Question: I have made a map using ggplot2 package of R and also a geom_path visualized on it. Now, I want to add a few markers and just one arrow in order to show the direction of the path. For arrows there is a package called grid which has arrow() function, but if I use this function in my geom_path aesthetics, it will draw arrows for each point of my path. So, I just want to draw an arrow (just one arrow) in order to visualize the direction of the path.
The second issue is how to add few markers on my map. I've read there is a nice package RGoogleMaps, which allows that, but the problem is that I am using ggplot2.
Any idea how can I add an arrow and markers to my map?
Thanks in advance!
here is my code:
'''
require(move)
require(ggmap)
require(mapproj)
gps <- move(x=temp$GPS_x, y=temp$GPS_y,time=as.POSIXct(temp$GPS_timeDate, format="%d/%m/%Y %H:%M:%S", tz="UTC"), proj=CRS("+proj=longlat +ellps=WGS84"), animal='unknown', sensor='NoName')
gps_df <- as(gps, "data.frame")
m <- get_map(bbox(extent(gps)*1.1), source="osm", zoom=14)
ggmap(m)+geom_path(data=gps_df[1:nrow(soc_long),], aes(x=temp$GPS_x[1:nrow(soc_long)], y=temp$GPS_y[1:nrow(soc_long)],colour=soc_long$dsoc),size=1.5,lineend="round")+scale_color_gradient(low='green',high='red')
'''
The output is the following:

This is the part of temp data set:
'''
GPS_timeDate GPS_x GPS_y
13/11/13 14:54:15 10.<PHONE> 54.33073984
13/11/13 14:54:16 10.<PHONE> 54.33073967
13/11/13 14:54:17 10.<PHONE> 54.33073951
13/11/13 14:54:18 10.<PHONE> 54.33073934
13/11/13 14:54:19 10.<PHONE> 54.33073917
13/11/13 14:54:20 10.<PHONE> 54.33073901
13/11/13 14:54:21 10.<PHONE> 54.33073884
13/11/13 14:54:22 10.<PHONE> 54.33073867
13/11/13 14:54:23 10.<PHONE> 54.33073851
13/11/13 14:54:24 10.<PHONE> 54.33073834
13/11/13 14:54:25 10.<PHONE> 54.33073849
13/11/13 14:54:26 10.<PHONE> 54.33073866
13/11/13 14:54:27 10.<PHONE> 54.33073882
13/11/13 14:54:28 10.<PHONE> 54.33073899
13/11/13 14:54:29 10.<PHONE> 54.33073915
13/11/13 14:54:30 10.<PHONE> 54.33073931
13/11/13 14:54:31 10.<PHONE> 54.33073948
13/11/13 14:54:32 10.<PHONE> 54.33073964
13/11/13 14:54:33 10.<PHONE> 54.33073981
13/11/13 14:54:34 10.<PHONE> 54.33073997
13/11/13 14:54:35 10.<PHONE> 54.33074
13/11/13 14:54:36 10.<PHONE> 54.33074
13/11/13 14:54:37 10.<PHONE> 54.33074
13/11/13 14:54:38 10.<PHONE> 54.33074
13/11/13 14:54:39 10.<PHONE> 54.33074
13/11/13 14:54:40 10.<PHONE> 54.33074
13/11/13 14:54:41 10.<PHONE> 54.33074
13/11/13 14:54:42 10.<PHONE> 54.33074
13/11/13 14:54:43 10.<PHONE> 54.33074
'''
soc_long data set's values are used for color gradient:
'''
dsoc
1 0.348334562
2 0.348334562
3 0.348334562
4 0.348334562
5 0.348334562
6 0.348334562
7 0.348334562
8 0.348334562
9 0.348334562
10 0.348334562
11 0.367477325
12 0.367477325
13 0.367477325
14 0.367477325
15 0.367477325
16 0.367477325
17 0.367477325
18 0.367477325
19 0.367477325
20 0.367477325
21 0.248041791
22 0.248041791
23 0.248041791
24 0.248041791
25 0.248041791
26 0.248041791
27 0.248041791
28 0.248041791
29 0.248041791
30 0.248041791
'''
And finally, the following pints are the point that I want to add as markers to the path:
'''
lat lon
54.31545667 10.168515
54.30135833 10.<PHONE>
54.30305167 10.137645
54.3072 10.<PHONE>
54.31827833 10.13377
54.32098833 10.<PHONE>
54.32025833 10.12314
54.31826833 10.<PHONE>
54.31540667 10.<PHONE>
54.31492167 10.<PHONE>
'''
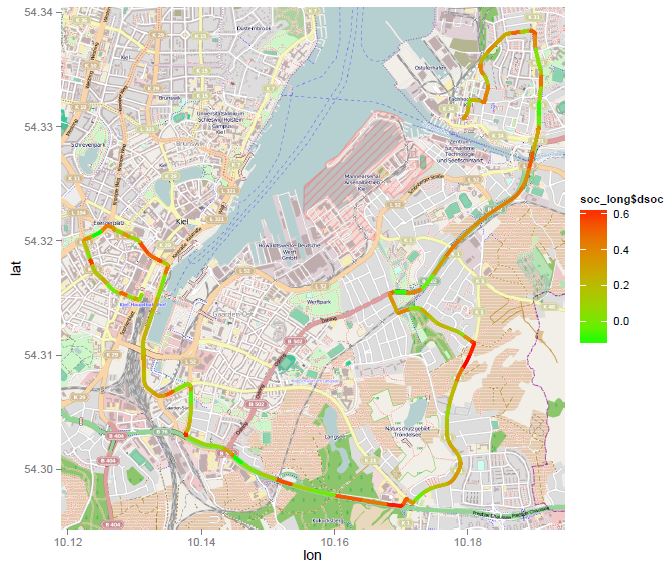
Answer: You can give data to individual plotting functions (you need to make sure the global aesthetics (those mentioned in ggplot, ggmap, etc) match up though. So you have data.frames the first is gps_df[1:nrow(soc_long),] and the second is (call it markers) the lat and lon of the markers. This list has no direction information. So you need to calculate direction information by shifting the columns up to calculate a direction
'''
markers$lat.after<-c(markers$lat[-1],NA)
markers$lon.after<-c(markers$lon[-1],NA)
markers$lat.dir<-with(markers,lat.after-lat)
markers$lon.dir<-with(markers,lon.after-lon)
'''
Now you have the positions and directions (you don't need directions now but it might be useful for something else)
so you can simply add the following term to your code
'''
+geom_segment(data=markers,aes(x=lon,xend=lon.after,y=lat,yend=lat.after),arrow=arrow(length=unit(0.3,"cm")))
'''
This might be too coarse for arrow direction, so you could instead do the same with the gps_df field and then just plot a portion of it
'''
+geom_segment(data=gps_df[seq(1,nrow(gps_df),5),...
'''
which would only plot every 5 points as an arrow